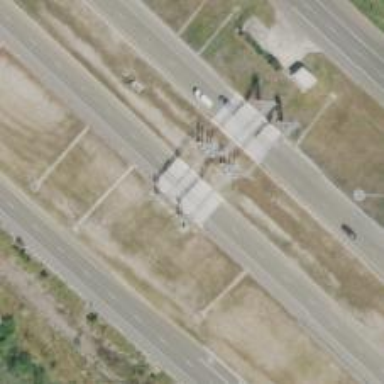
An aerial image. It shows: Toll gantry on the road.